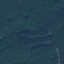
Land use / land cover class: Forest